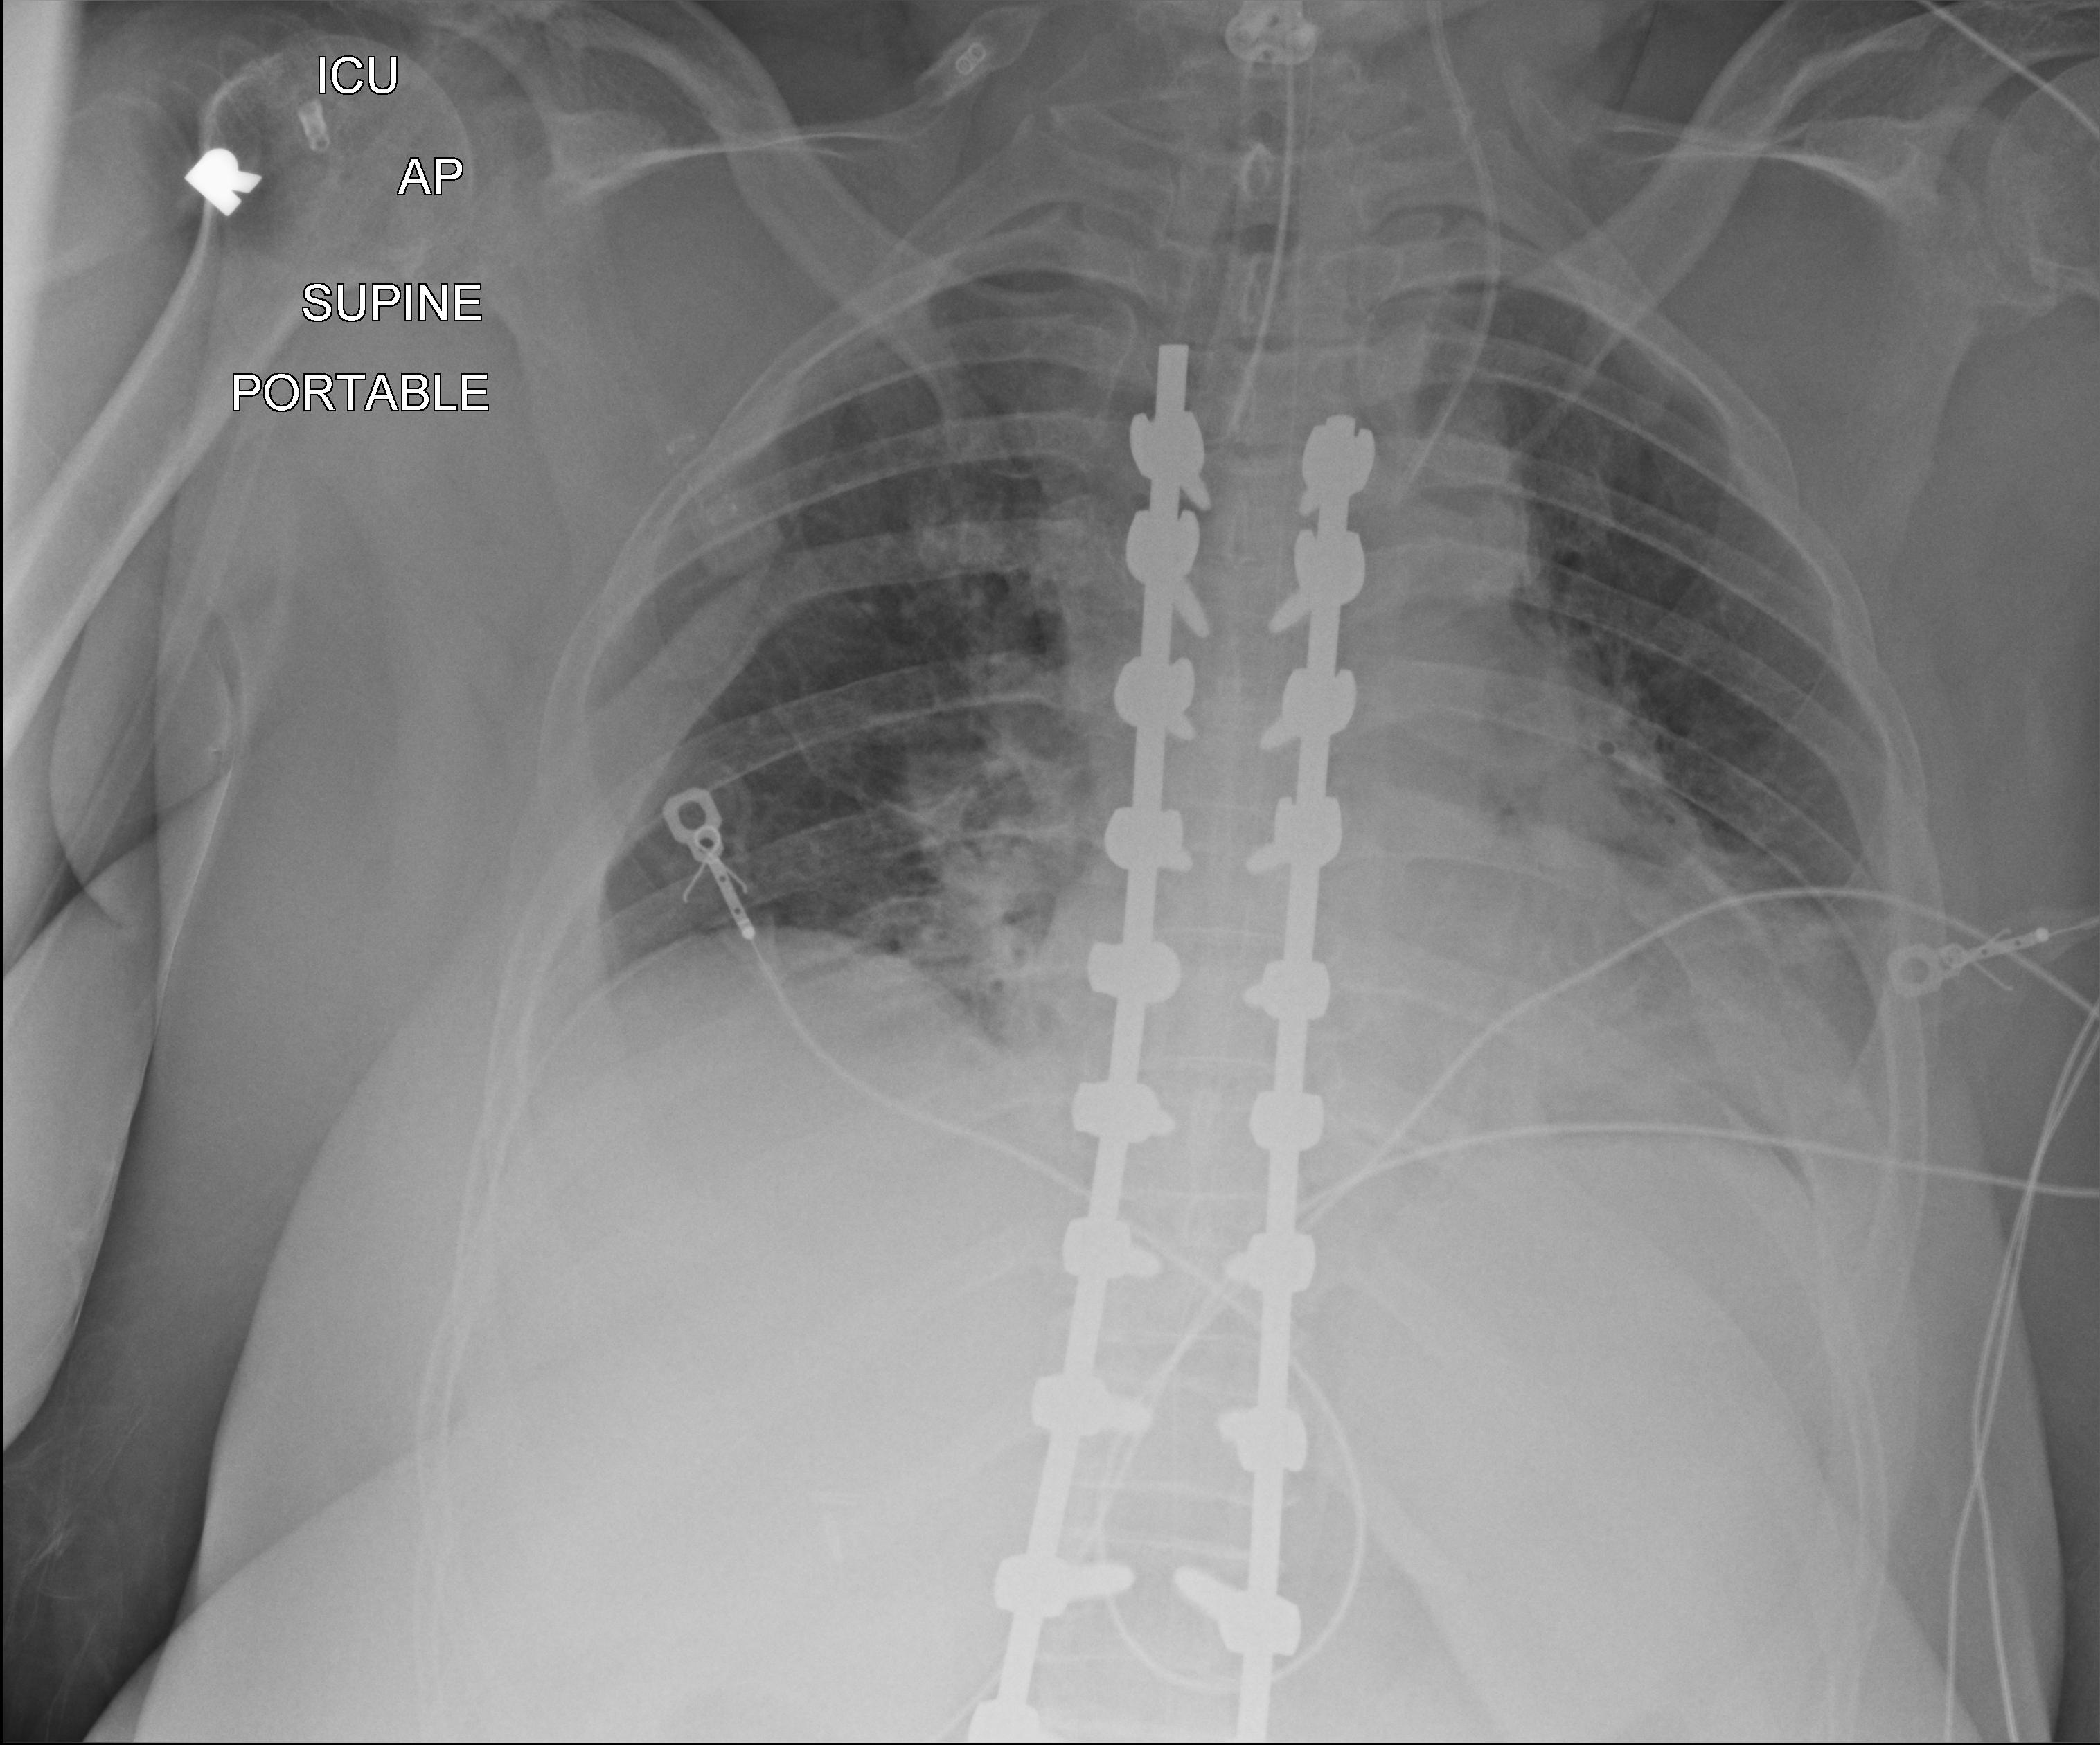
View: AP
Implant manufacturer: medtronic solera